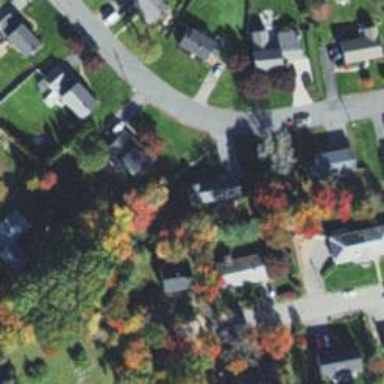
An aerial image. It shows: Driveway.